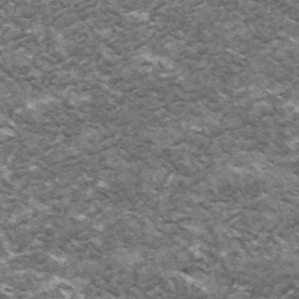
Label: frost